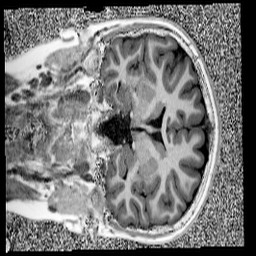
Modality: UNIT1
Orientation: coronal
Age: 10
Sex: female
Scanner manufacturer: siemens
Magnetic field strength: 3 T
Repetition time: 4 s
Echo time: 0.00303 s